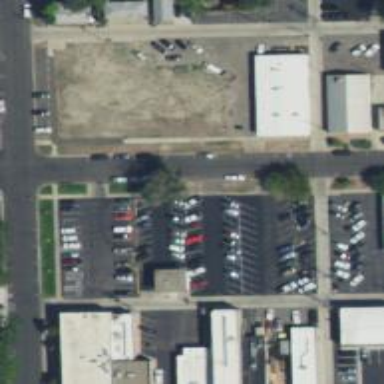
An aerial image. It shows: Parking space.